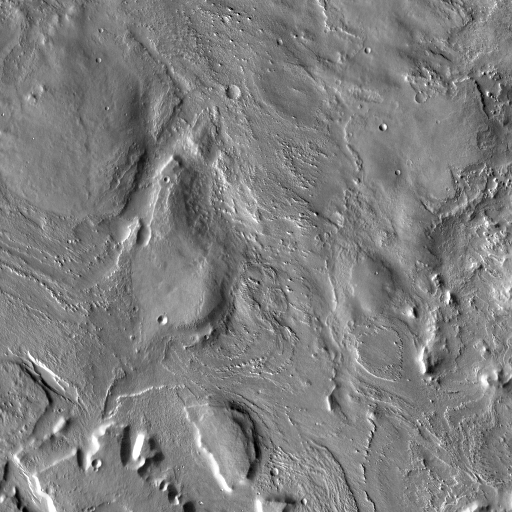
Crater classes present: Background, Other, Buried